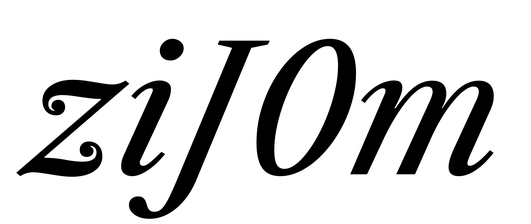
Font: LibreCaslonText-Italic_Italic